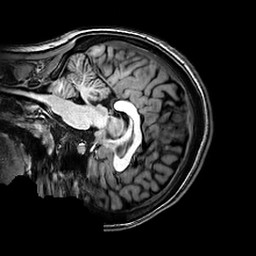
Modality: T1w
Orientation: sagittal
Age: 24
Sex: female